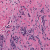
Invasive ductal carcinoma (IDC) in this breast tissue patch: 0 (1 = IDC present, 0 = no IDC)